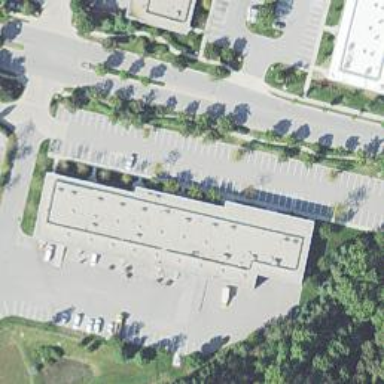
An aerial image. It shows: Parking area with surface.